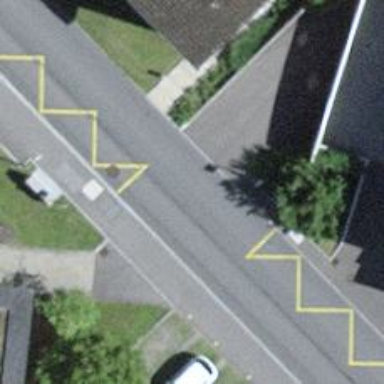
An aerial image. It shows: Bus stop equipped with public transport stop position.